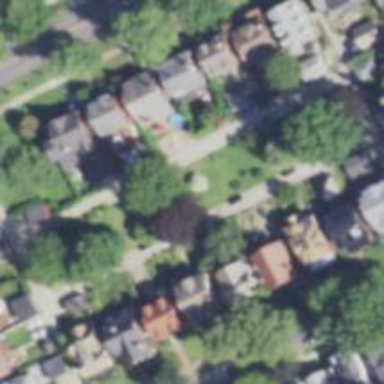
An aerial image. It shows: Charming neighbourhood.